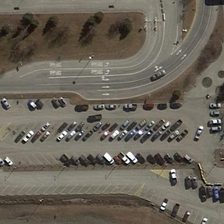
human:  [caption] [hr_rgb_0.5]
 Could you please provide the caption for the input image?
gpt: white and blue cars stop in the parking which is between teo roads .

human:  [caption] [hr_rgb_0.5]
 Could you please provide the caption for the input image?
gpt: it is a curved parking lot next to the wide road .

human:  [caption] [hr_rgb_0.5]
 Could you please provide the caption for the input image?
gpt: between two roads  there are two parking lots with parked automobiles .

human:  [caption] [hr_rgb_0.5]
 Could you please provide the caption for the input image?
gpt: between two roads  there are two parking lots with parked automobiles .

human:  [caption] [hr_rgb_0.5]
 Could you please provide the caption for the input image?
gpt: many cars are parked orderly in a parking lot .